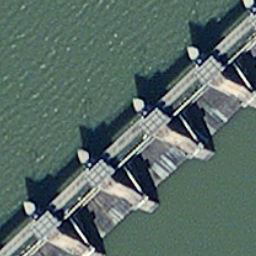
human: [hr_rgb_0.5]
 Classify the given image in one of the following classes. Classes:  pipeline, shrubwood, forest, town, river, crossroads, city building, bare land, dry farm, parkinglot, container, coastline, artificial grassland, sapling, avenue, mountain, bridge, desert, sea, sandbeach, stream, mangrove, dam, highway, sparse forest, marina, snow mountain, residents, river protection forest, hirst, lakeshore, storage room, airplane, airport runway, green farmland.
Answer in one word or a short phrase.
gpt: dam